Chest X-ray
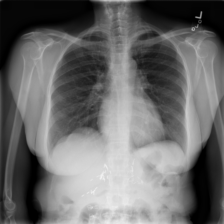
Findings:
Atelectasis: negative
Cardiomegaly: negative
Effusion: negative
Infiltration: negative
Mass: negative
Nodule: negative
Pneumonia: negative
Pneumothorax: negative
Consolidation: negative
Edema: negative
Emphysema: negative
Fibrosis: negative
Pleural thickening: negative
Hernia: negative